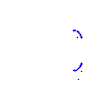
Particle: proton